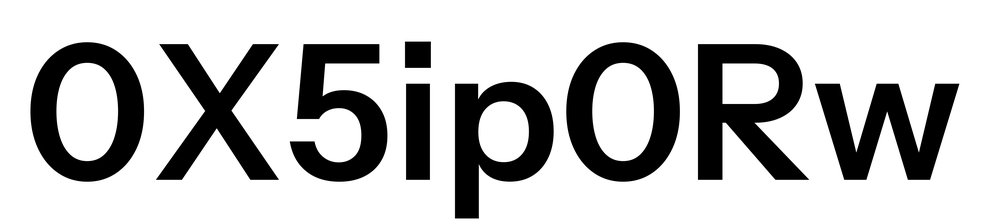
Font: InstrumentSans_SemiBold